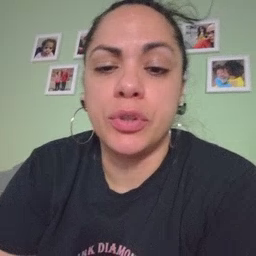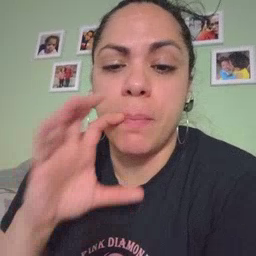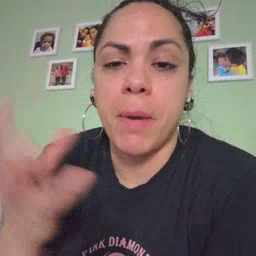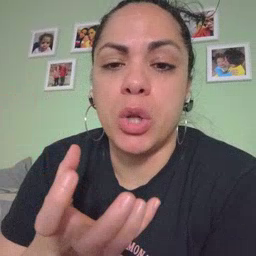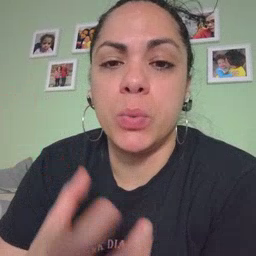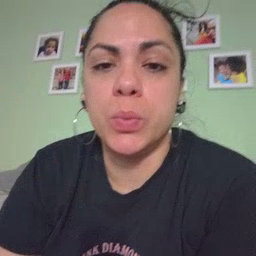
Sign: balloon